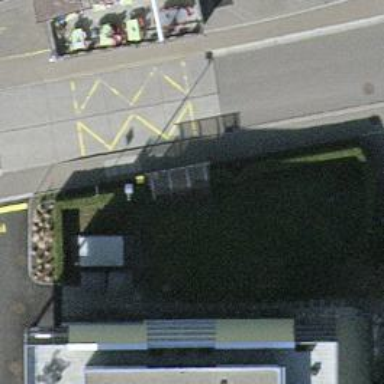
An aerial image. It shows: Post box is visible.